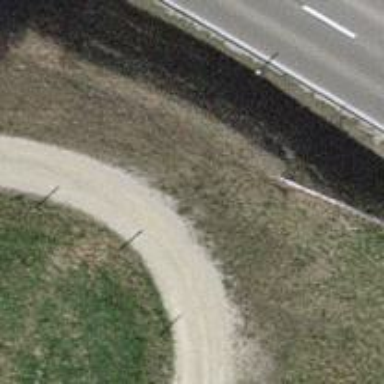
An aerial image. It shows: Track with compacted grade2 surface.